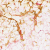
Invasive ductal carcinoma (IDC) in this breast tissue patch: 0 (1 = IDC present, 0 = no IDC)